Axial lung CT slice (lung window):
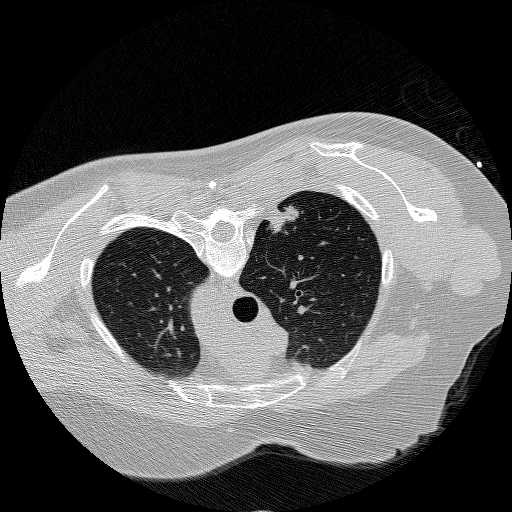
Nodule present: yes
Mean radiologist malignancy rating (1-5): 5